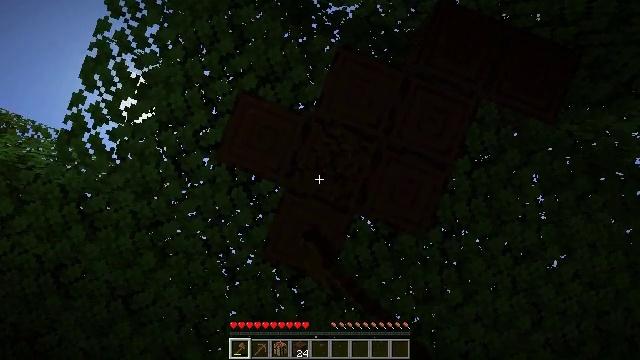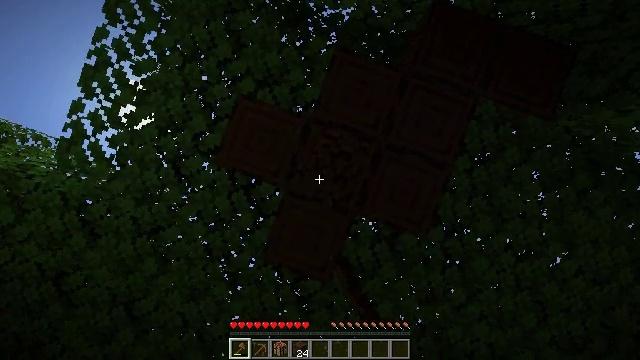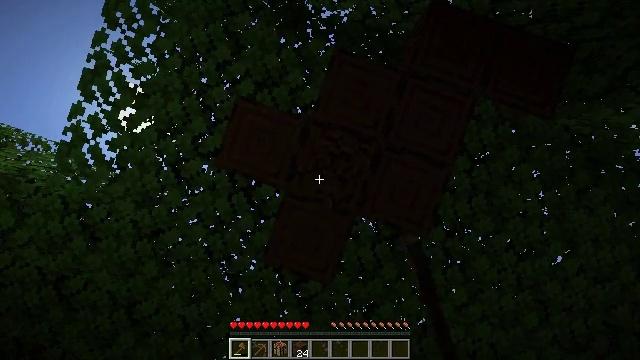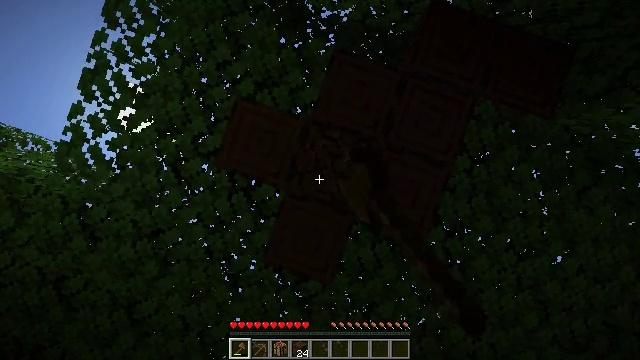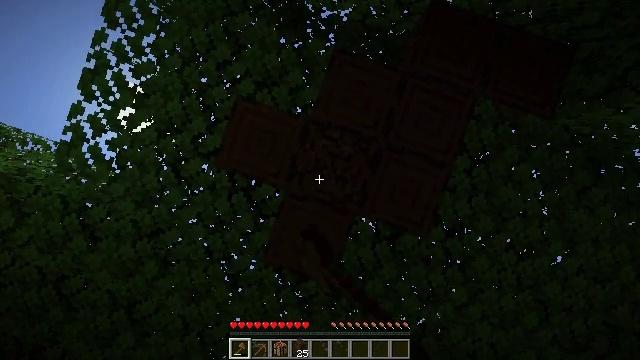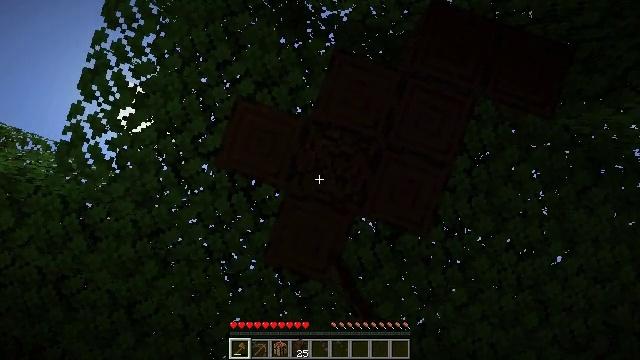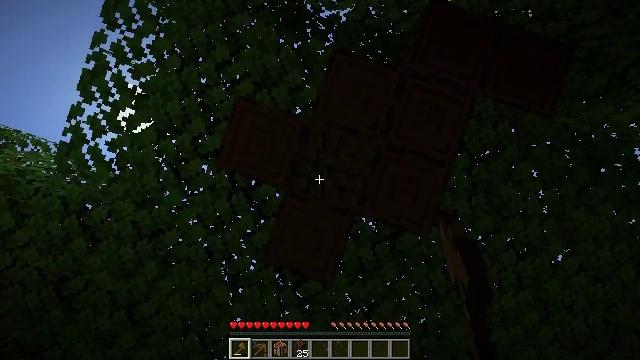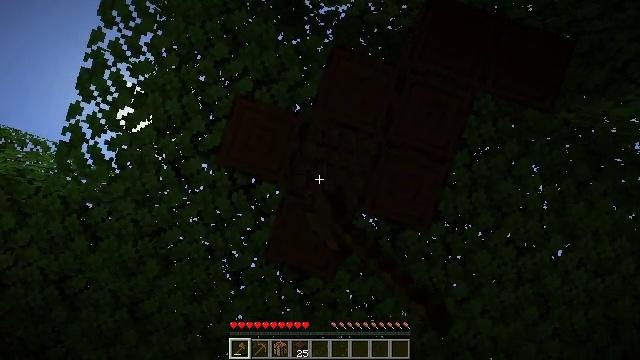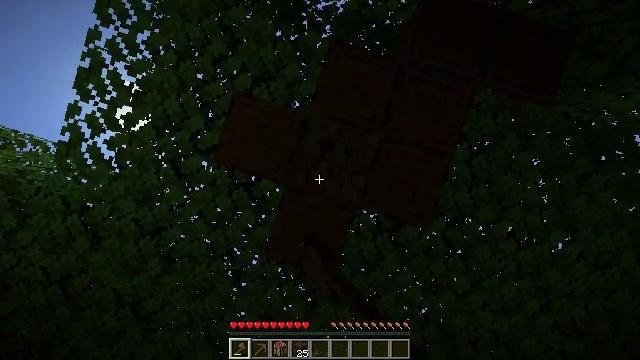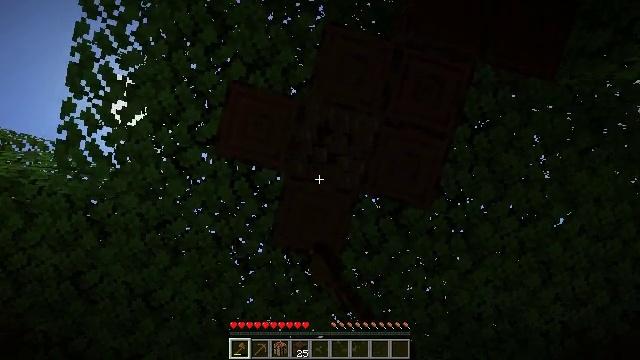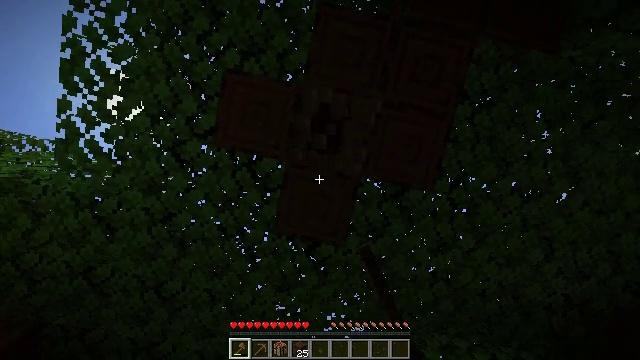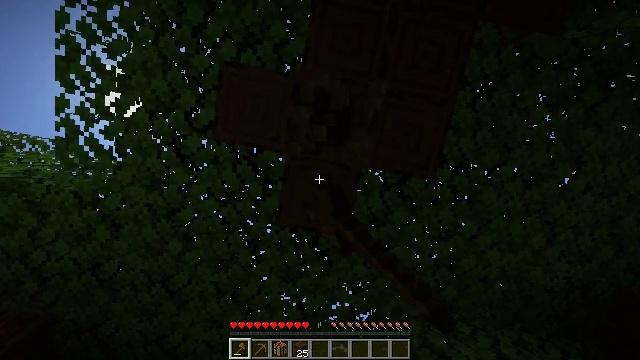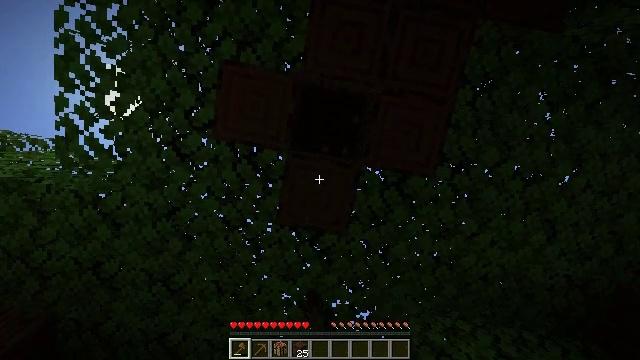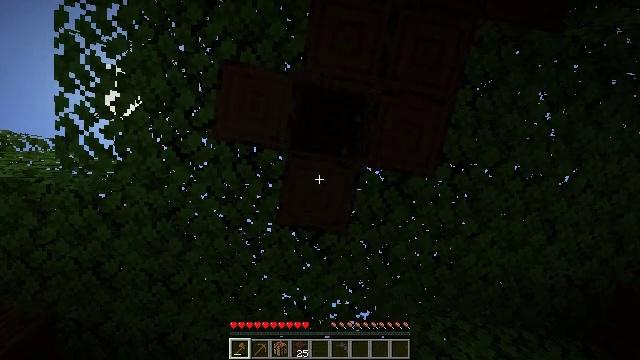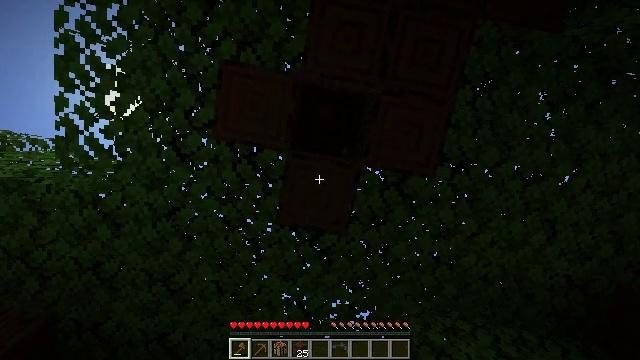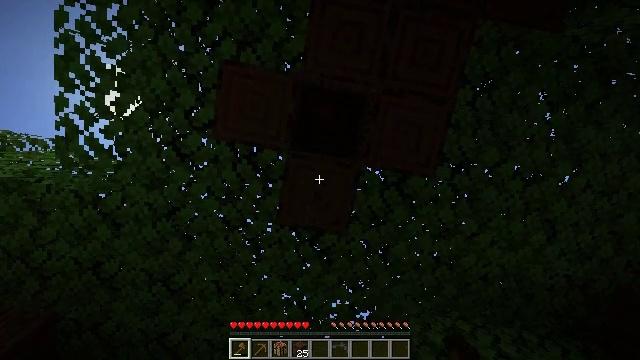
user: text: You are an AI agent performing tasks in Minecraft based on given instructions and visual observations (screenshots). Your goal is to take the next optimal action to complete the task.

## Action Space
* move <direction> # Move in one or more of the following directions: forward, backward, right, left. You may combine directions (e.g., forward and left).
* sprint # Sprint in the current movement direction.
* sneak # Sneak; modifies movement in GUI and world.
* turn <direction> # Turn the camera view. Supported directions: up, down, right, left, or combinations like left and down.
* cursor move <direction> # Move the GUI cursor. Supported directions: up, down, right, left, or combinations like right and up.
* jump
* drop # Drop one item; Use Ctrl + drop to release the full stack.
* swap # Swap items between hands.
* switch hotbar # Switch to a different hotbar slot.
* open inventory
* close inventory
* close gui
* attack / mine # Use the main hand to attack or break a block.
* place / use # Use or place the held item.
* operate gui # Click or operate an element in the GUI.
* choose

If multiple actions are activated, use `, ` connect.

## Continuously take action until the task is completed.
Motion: motion action
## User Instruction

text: Mine the dark oak log from a tree.
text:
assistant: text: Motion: turn left, attack / mine
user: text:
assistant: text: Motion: attack / mine
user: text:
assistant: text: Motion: attack / mine
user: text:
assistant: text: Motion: attack / mine
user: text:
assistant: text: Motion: attack / mine
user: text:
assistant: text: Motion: attack / mine
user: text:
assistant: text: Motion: attack / mine
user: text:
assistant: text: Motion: attack / mine
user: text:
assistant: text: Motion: turn left and down, attack / mine
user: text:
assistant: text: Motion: turn left and down, attack / mine
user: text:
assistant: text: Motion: turn left and down, attack / mine
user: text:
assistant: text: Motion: attack / mine
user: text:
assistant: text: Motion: attack / mine
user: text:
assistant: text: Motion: attack / mine
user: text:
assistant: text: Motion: attack / mine
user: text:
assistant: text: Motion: attack / mine
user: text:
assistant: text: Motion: turn up, attack / mine
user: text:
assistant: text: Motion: attack / mine
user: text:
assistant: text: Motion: attack / mine
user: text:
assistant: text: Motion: attack / mine
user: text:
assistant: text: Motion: attack / mine
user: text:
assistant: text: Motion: attack / mine
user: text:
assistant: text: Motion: attack / mine
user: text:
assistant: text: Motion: attack / mine
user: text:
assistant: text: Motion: attack / mine
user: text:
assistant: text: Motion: attack / mine
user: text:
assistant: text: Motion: attack / mine
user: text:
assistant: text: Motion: attack / mine
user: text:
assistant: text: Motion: attack / mine
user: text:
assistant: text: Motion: attack / mine